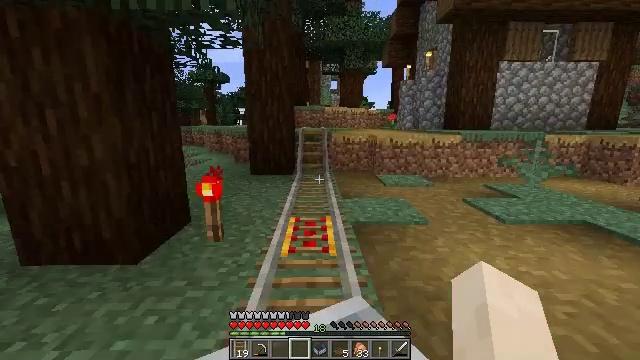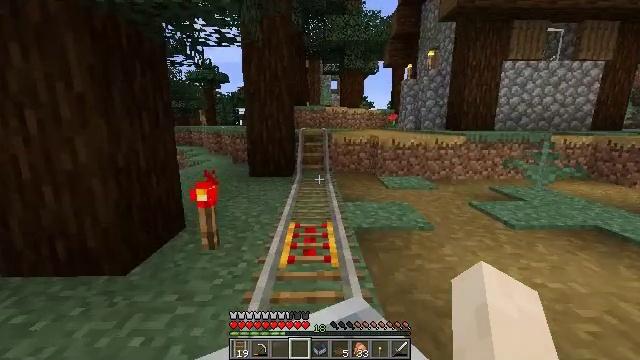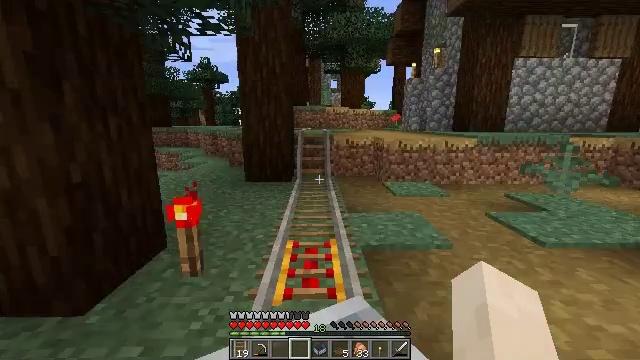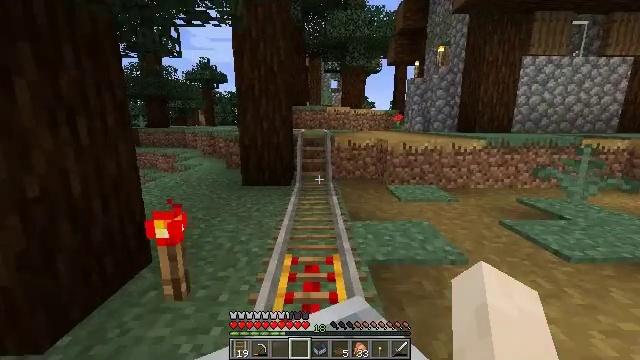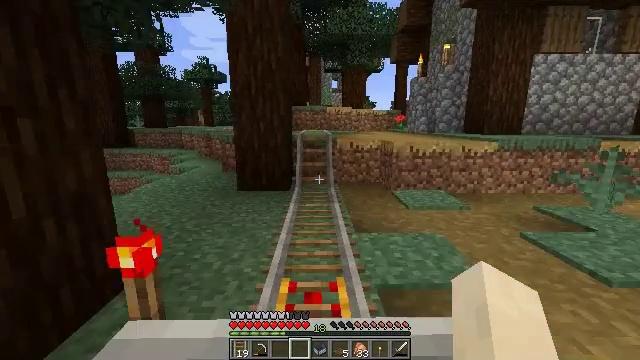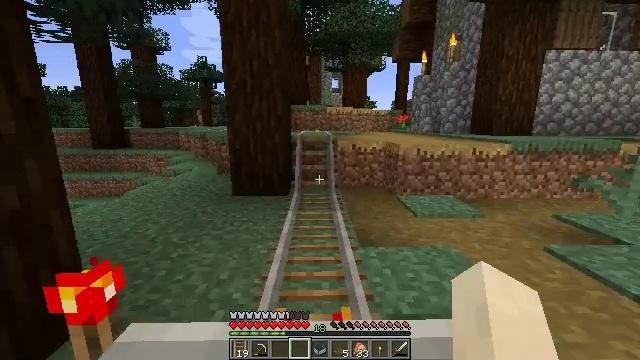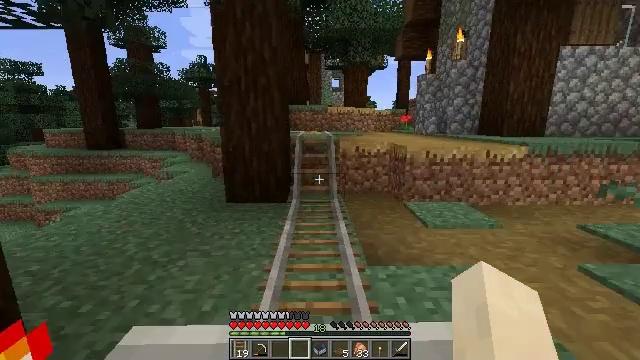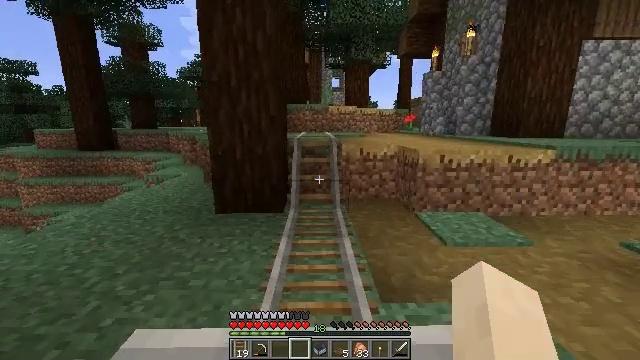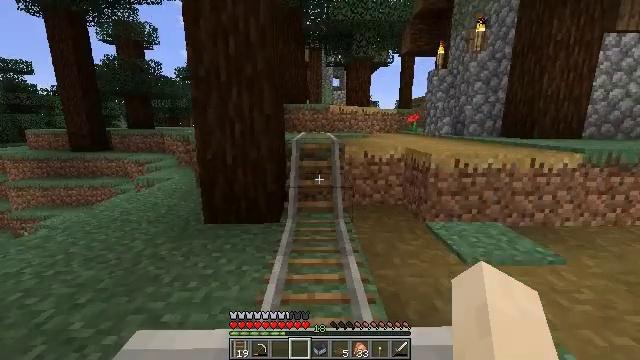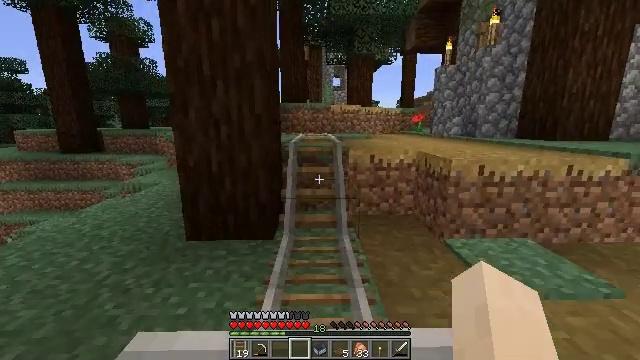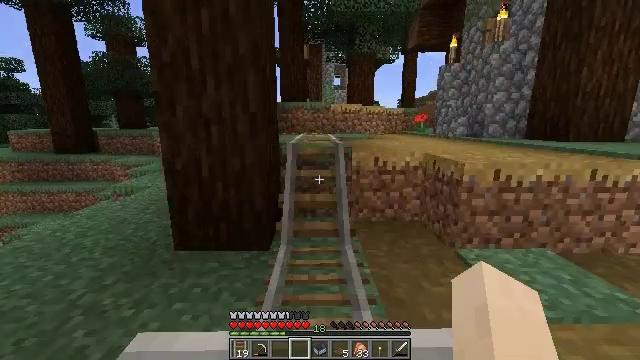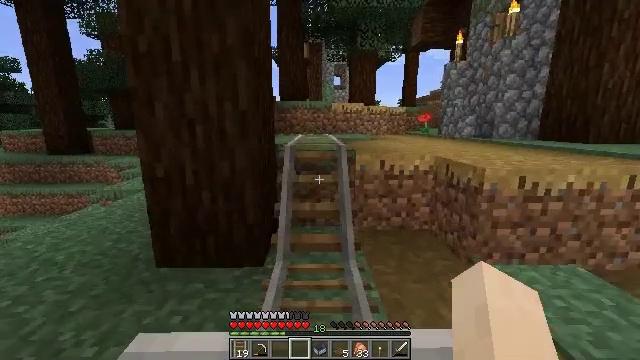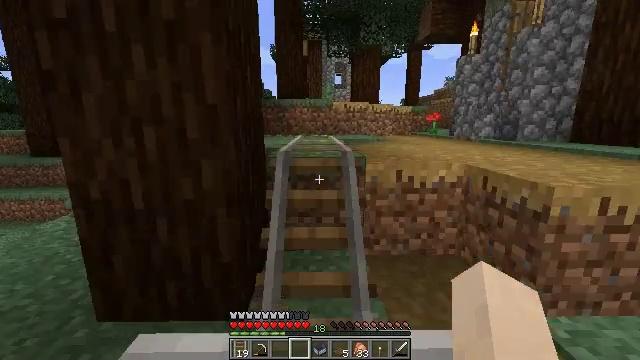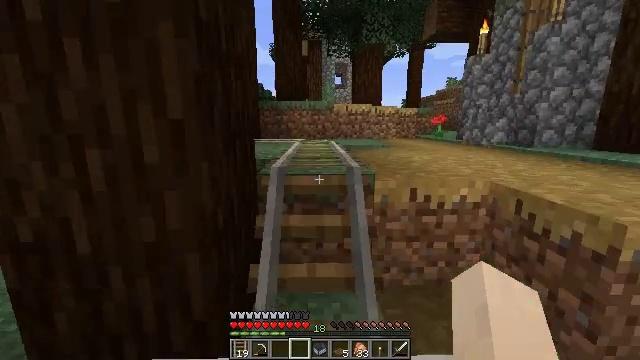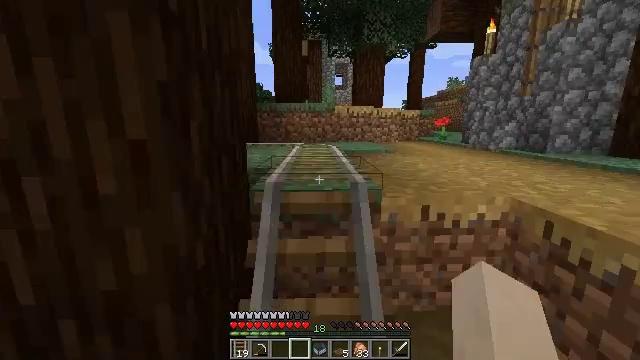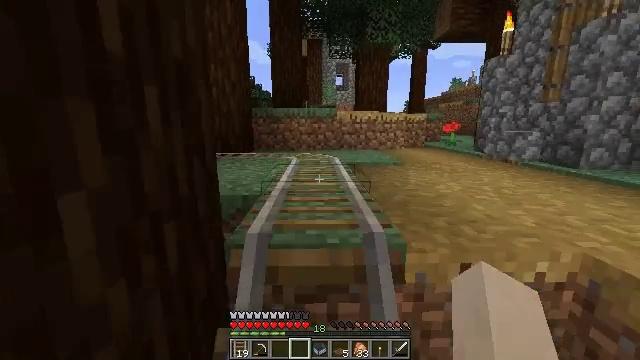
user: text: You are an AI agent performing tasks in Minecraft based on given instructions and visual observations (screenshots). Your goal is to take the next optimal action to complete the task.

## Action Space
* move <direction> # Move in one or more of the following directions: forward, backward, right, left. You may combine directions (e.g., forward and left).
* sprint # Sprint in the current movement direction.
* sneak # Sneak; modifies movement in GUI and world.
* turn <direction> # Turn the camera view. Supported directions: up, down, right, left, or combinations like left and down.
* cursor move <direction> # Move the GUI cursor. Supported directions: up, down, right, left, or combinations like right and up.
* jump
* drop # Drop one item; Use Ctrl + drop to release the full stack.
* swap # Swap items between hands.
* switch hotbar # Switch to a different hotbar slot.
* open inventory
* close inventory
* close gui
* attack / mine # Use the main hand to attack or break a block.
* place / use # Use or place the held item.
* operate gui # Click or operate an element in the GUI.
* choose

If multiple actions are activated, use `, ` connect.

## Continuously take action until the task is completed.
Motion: motion action
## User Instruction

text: Attack the stripped spruce log to gather it.
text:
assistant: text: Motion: no_op
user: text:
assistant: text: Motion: no_op
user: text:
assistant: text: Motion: no_op
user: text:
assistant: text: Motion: no_op
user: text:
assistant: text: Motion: no_op
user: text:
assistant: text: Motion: no_op
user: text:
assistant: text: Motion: no_op
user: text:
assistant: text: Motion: no_op
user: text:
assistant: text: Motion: no_op
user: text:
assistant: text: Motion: no_op
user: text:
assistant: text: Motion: no_op
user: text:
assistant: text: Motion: no_op
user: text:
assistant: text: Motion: no_op
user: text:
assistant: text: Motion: no_op
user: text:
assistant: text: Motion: no_op
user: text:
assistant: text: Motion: no_op
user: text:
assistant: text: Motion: no_op
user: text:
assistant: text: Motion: no_op
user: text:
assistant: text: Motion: no_op
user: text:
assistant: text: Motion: no_op
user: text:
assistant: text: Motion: no_op
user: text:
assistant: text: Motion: no_op
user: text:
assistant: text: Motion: no_op
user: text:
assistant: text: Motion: no_op
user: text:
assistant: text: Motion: no_op
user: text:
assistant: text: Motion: no_op
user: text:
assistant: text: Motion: no_op
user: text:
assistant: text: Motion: no_op
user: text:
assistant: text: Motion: no_op
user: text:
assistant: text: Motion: no_op